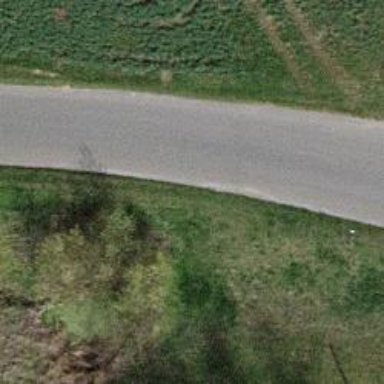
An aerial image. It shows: Unclassified asphalt road without sidewalk.